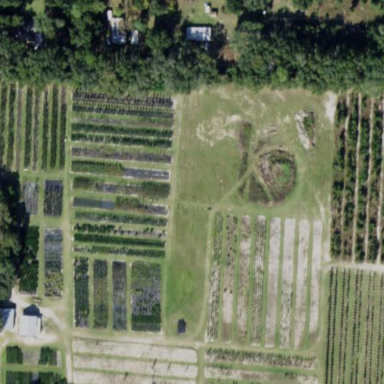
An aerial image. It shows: Plant nursery.